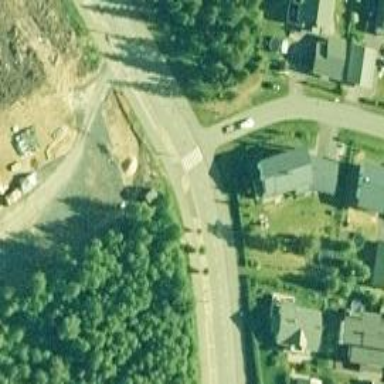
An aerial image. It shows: Asphalt cycleway.